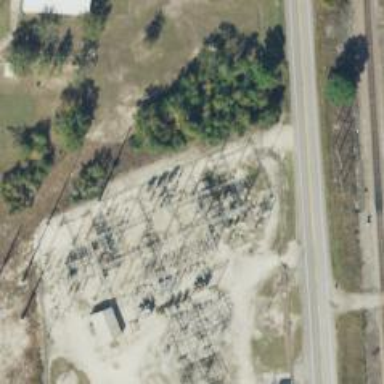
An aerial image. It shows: Switch used for power control.